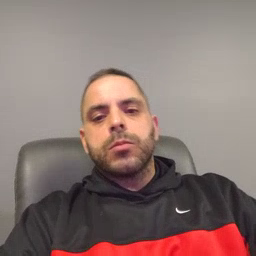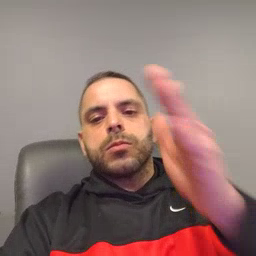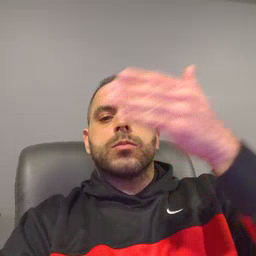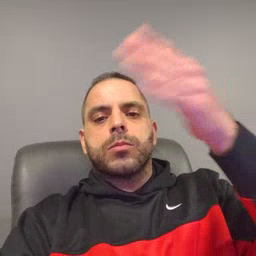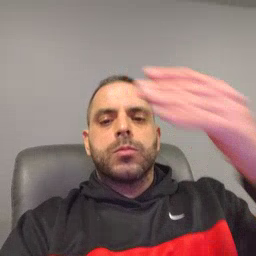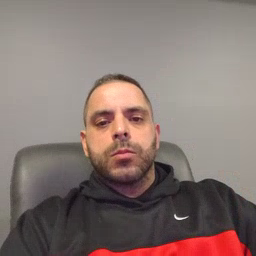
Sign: flag